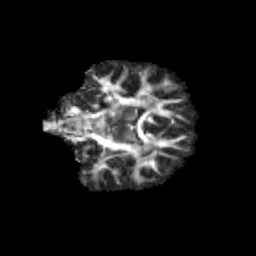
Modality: FA
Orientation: coronal
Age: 13
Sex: female
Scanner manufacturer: siemens
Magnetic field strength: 3 T
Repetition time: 3.8 s
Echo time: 0.07 s